Current action and preconditions to check: trajectory_clear

Your task: For each precondition in the list above, predict whether it will hold at this action.

Consider the current scene as observed from the mobile robot's camera, and analyze the predicted future states of all dynamic agents (e.g., people, animals, vehicles, or any moving entities) within the NEXT SECOND.

IMPORTANT: Only answer "very likely" if you are absolutely certain—based on strong, clear evidence—that a dynamic agent will violate the precondition in the predicted future state. Do NOT answer "very likely" for unlikely, ambiguous, or low-probability risks.

Ask yourself for each precondition: Is there a high probability, with clear and convincing evidence, that the predicted future states of any dynamic agent will interfere with the predicted future state of the currently executing action within the NEXT SECOND, causing that precondition to fail?

Assess the risk level based on these predictions. Use "likely" or "very likely" if motions create a clear risk of interference.

Use "neutral" or "improbable" if agents are nearby but their predicted paths are clearly diverging or non-conflicting.

Failure Risk Categories: "very improbable", "improbable", "neutral", "likely", "very likely"

Answer Format: Output ONLY the probability_of_failure value from these categories: "very improbable", "improbable", "neutral", "likely", "very likely"

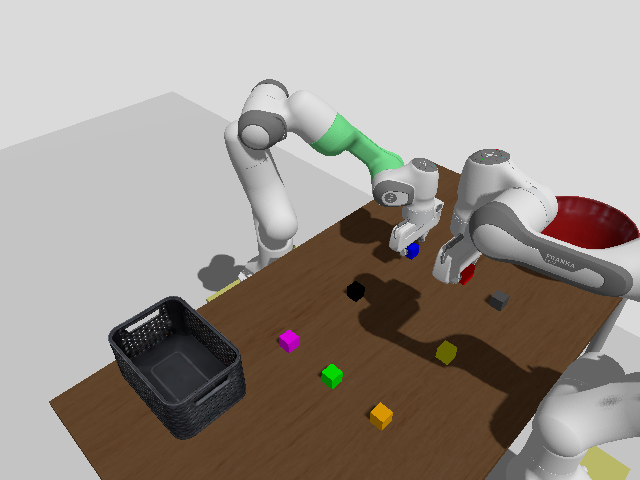

Answer: very improbable